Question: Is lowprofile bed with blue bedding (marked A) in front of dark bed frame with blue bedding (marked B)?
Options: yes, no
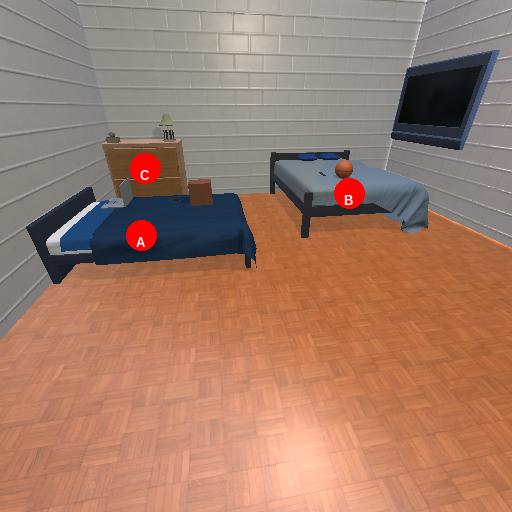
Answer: yes